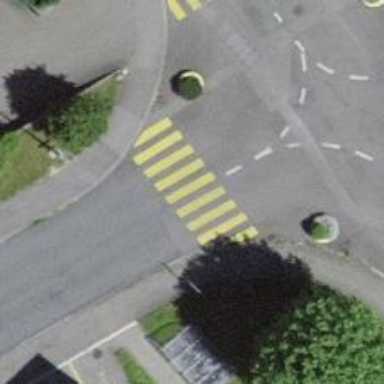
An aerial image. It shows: Uncontrolled zebra crossing.